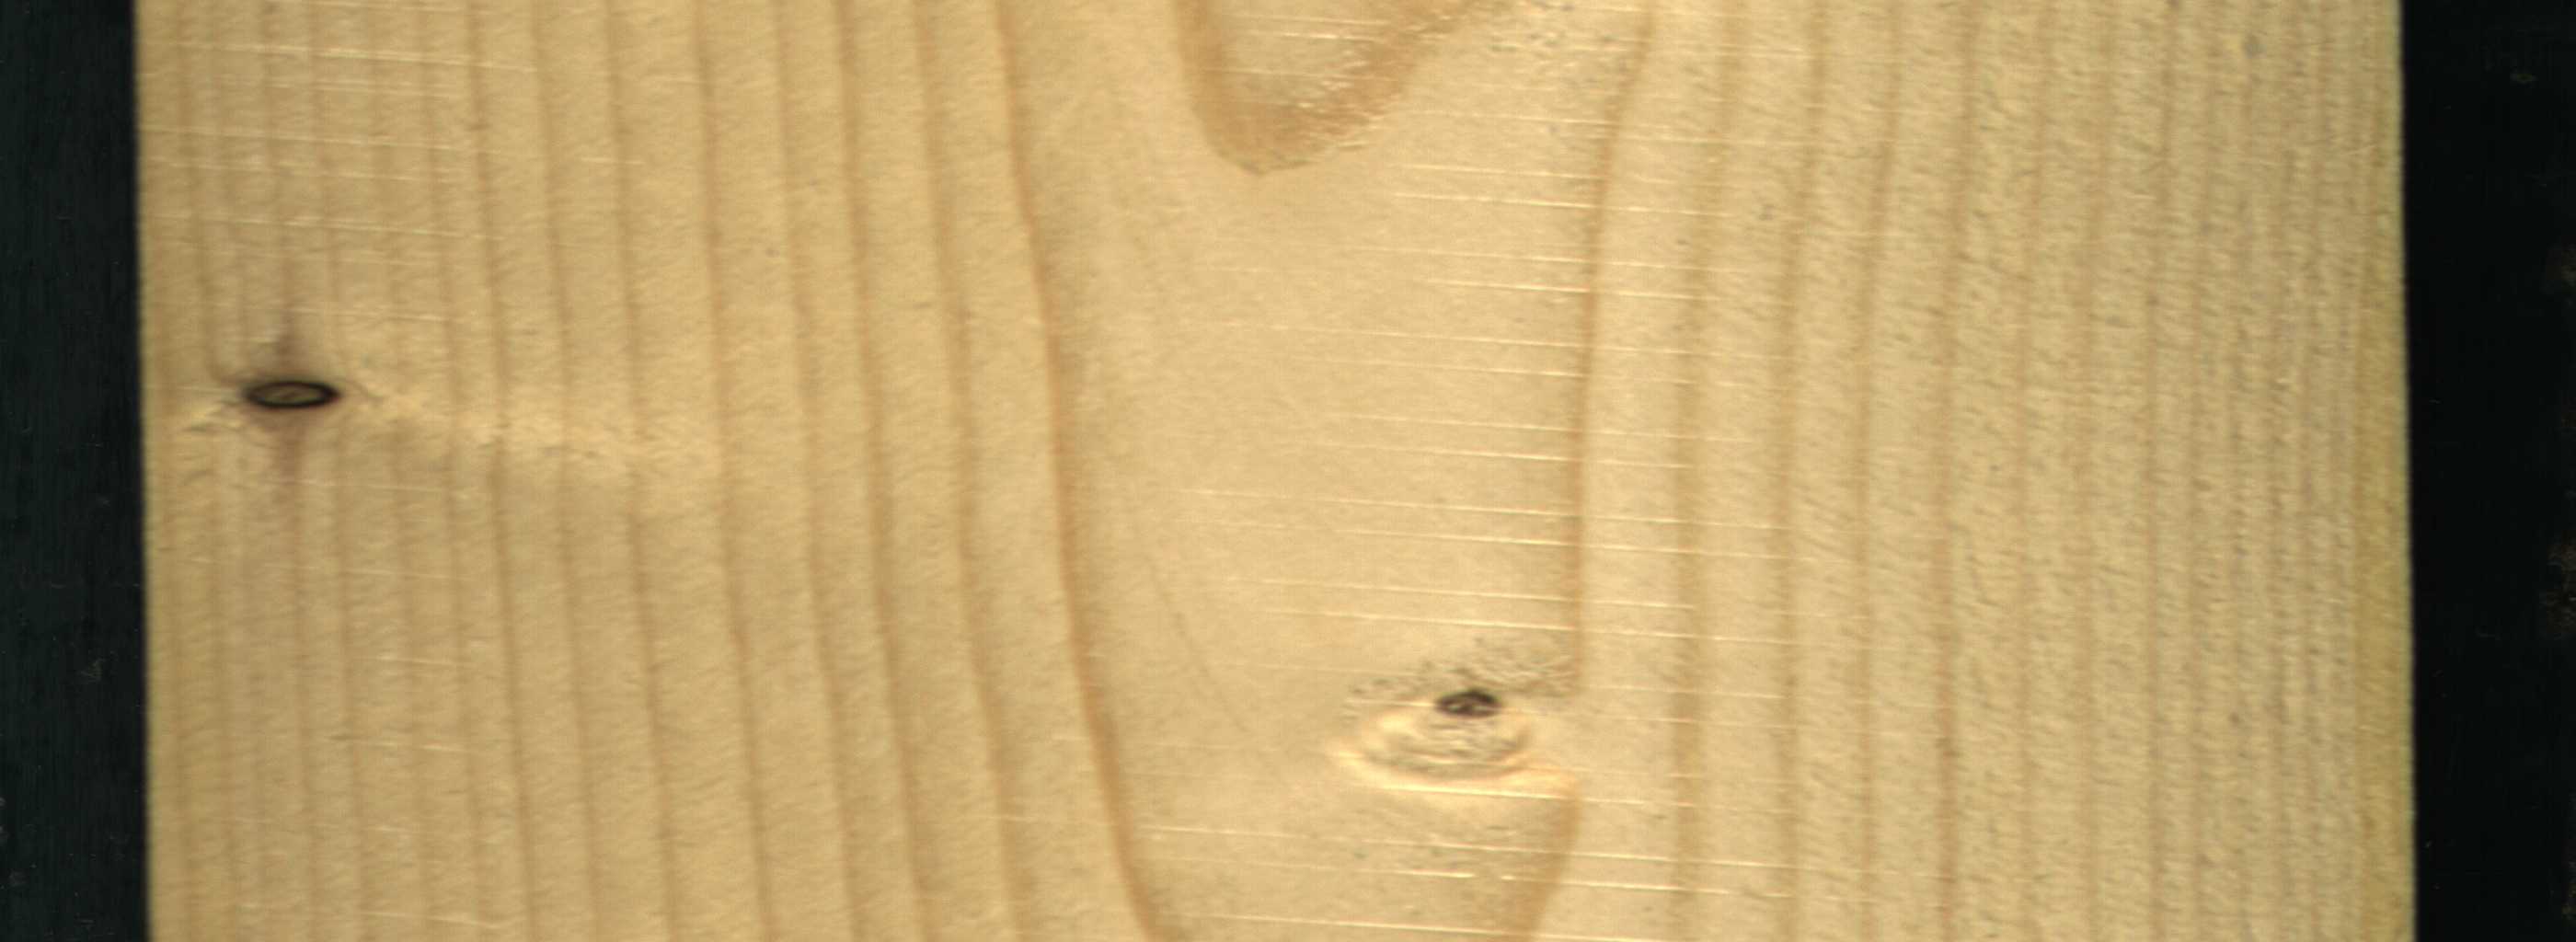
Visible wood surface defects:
Dead_Knot
Live_Knot